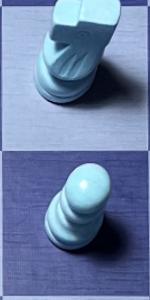
Label: Pawn_White